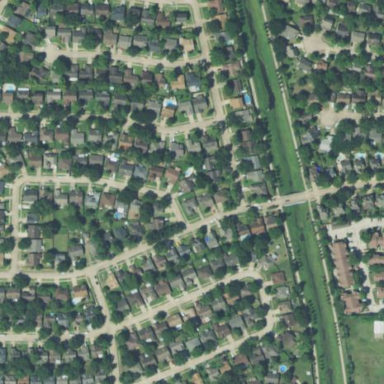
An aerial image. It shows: Residential area in neighborhood consisting of single-family homes.